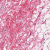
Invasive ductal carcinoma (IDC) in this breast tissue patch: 0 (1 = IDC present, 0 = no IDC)